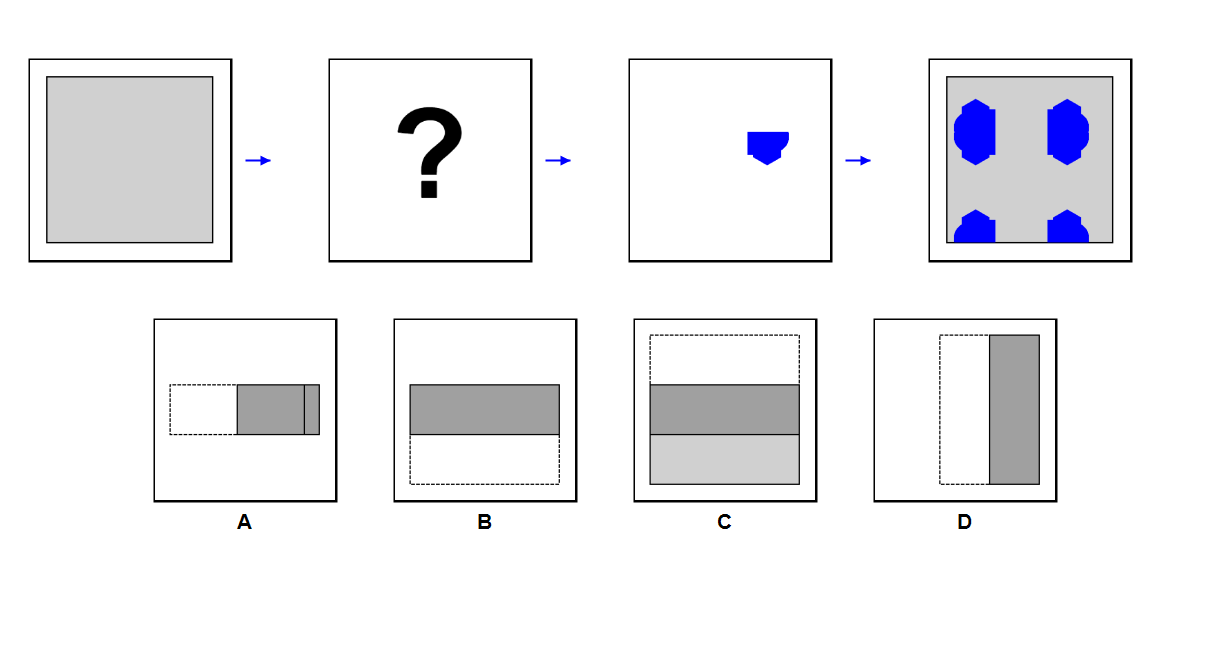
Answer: D